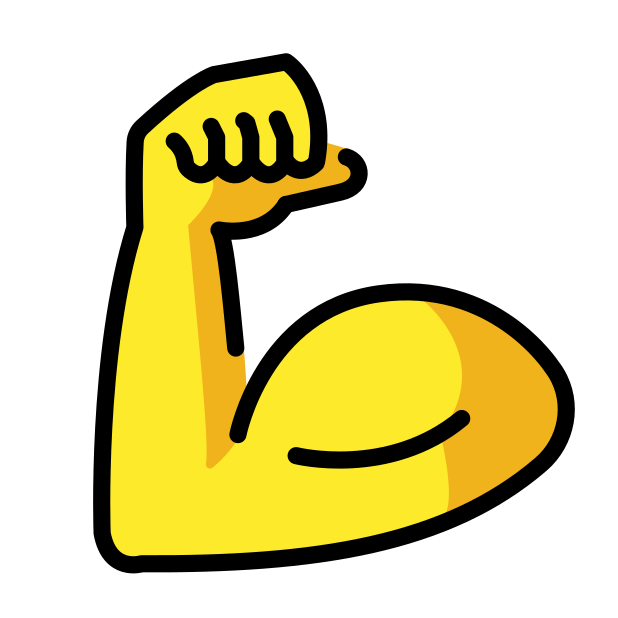
flexed biceps